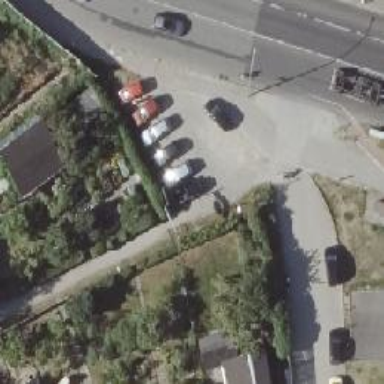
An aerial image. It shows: Gravel parking aisle designed for service vehicles.